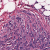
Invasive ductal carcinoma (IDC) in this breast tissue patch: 1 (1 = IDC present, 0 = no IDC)